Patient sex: M
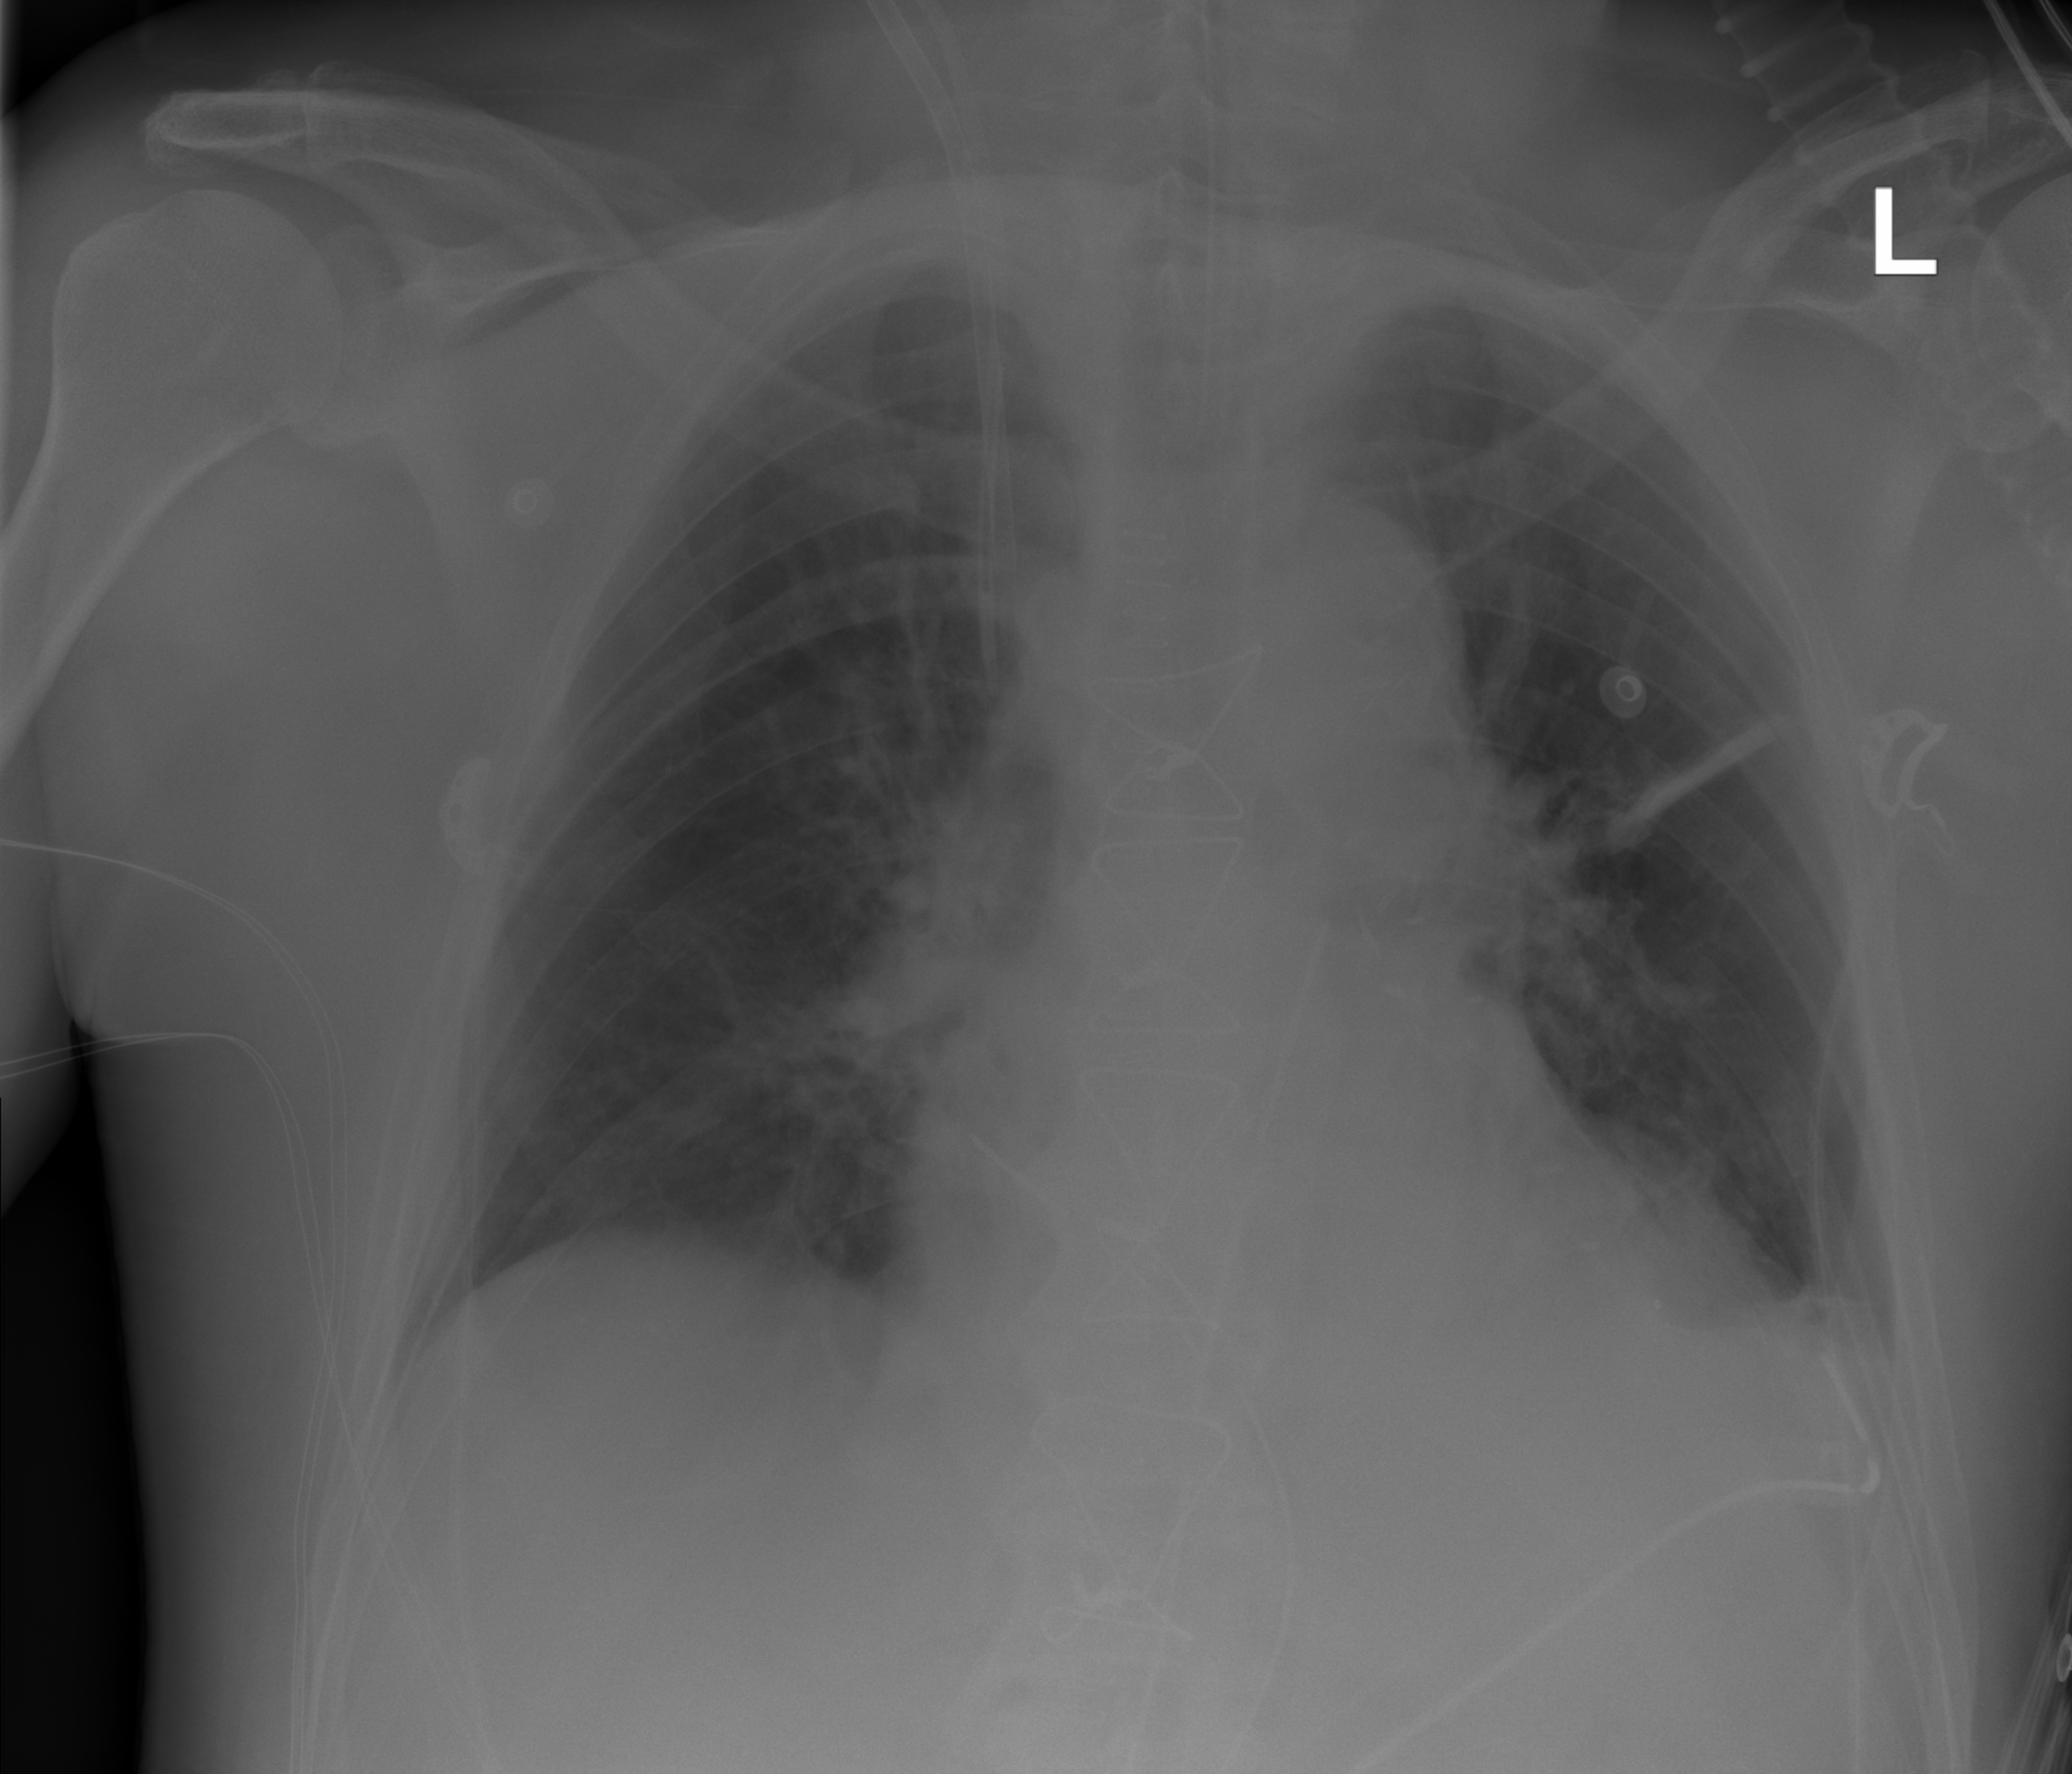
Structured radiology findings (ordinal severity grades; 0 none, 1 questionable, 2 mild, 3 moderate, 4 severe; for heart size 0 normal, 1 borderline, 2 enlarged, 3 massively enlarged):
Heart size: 1
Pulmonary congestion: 2
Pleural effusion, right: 0
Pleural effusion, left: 2
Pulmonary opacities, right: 0
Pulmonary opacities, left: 0
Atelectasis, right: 0
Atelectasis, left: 2